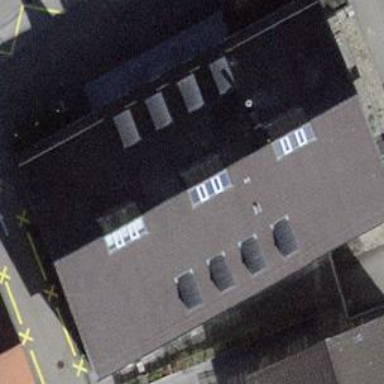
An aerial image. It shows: Building with tile roof.